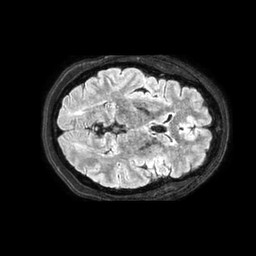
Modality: FLAIR
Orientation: axial
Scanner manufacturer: philips
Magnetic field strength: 3 T
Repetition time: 4.8 s
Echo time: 0.34 s